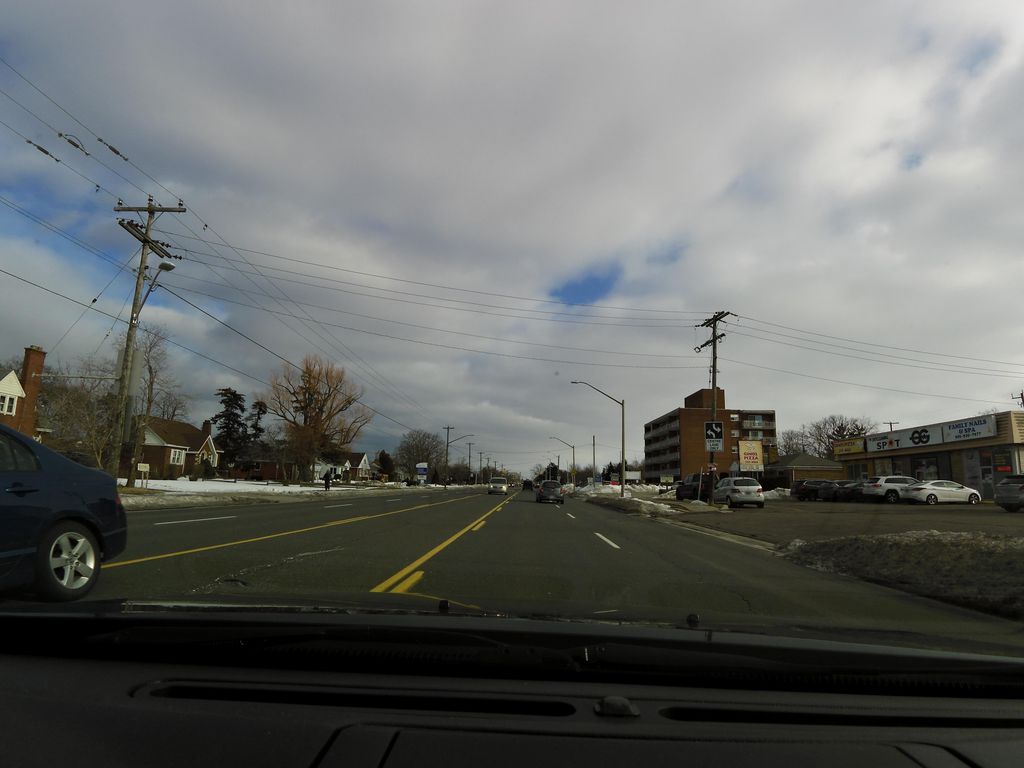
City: hamilton